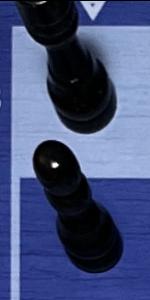
Label: Pawn_Black